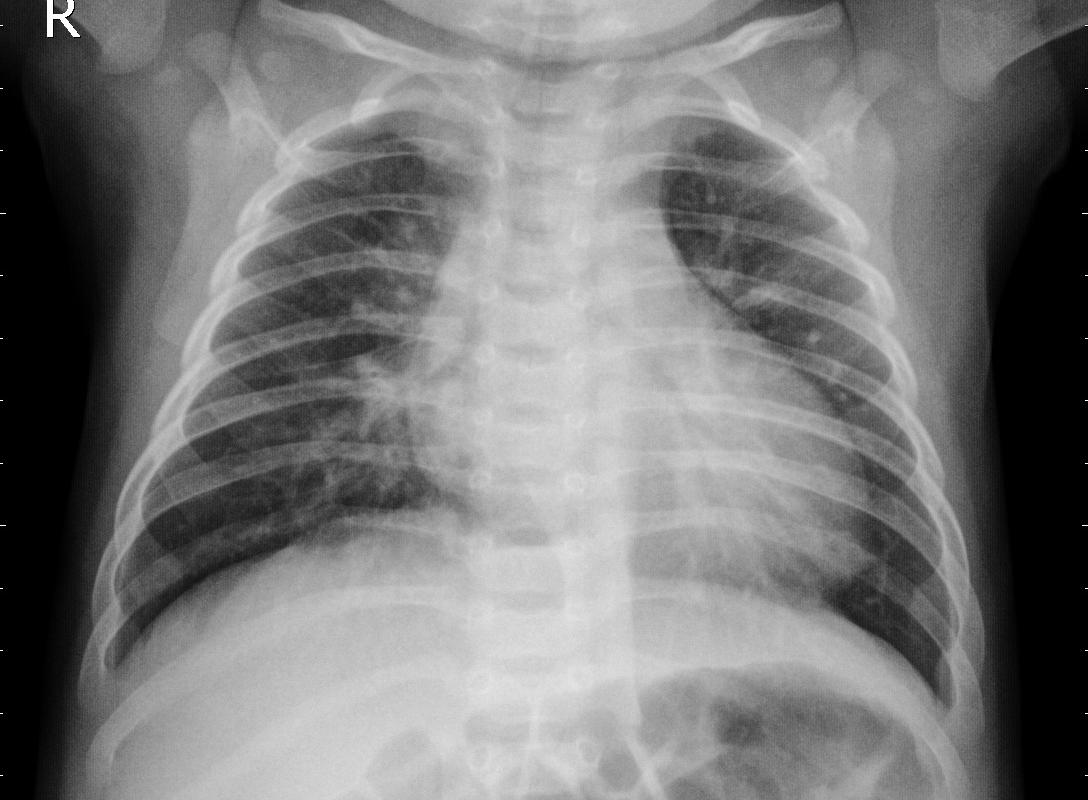
Diagnosis: PNEUMONIA